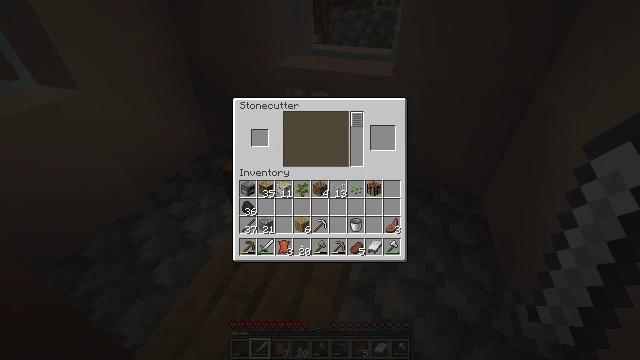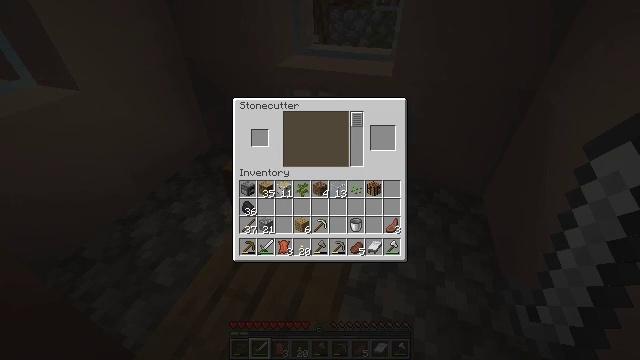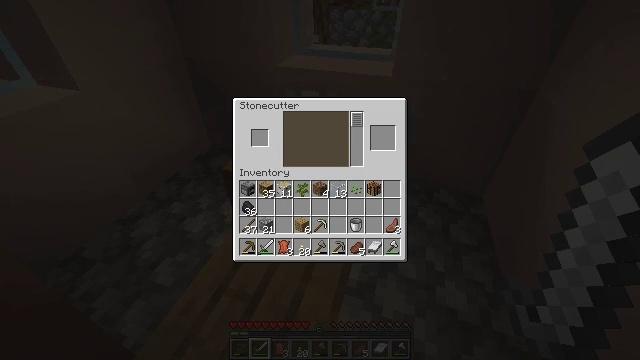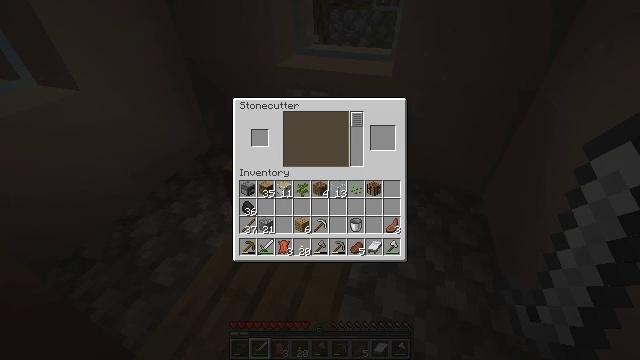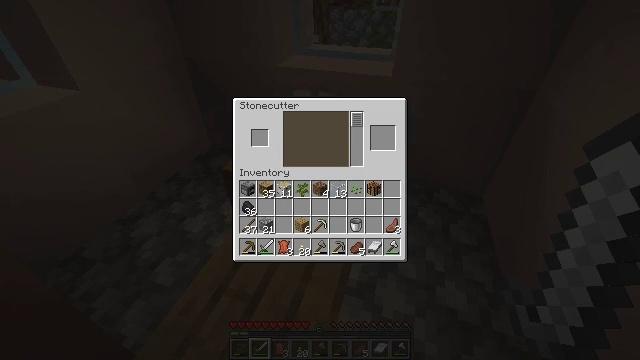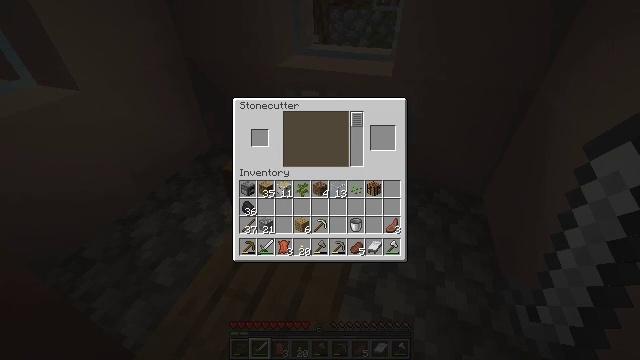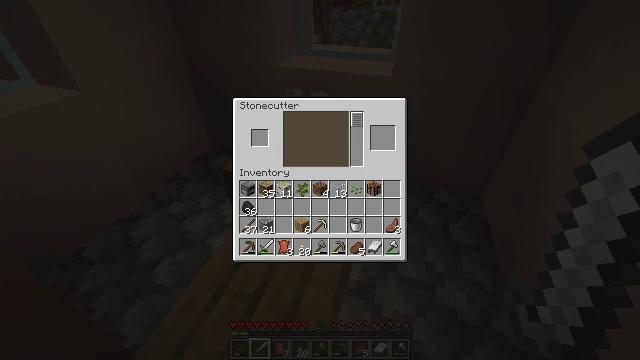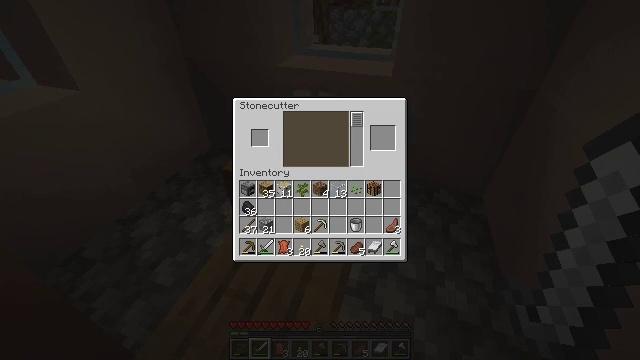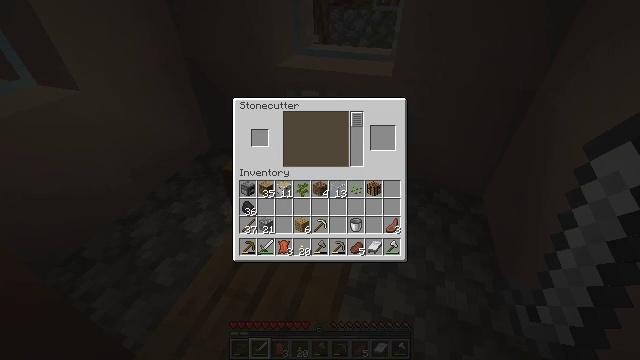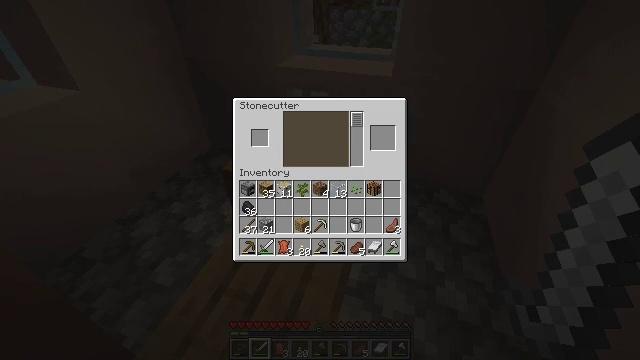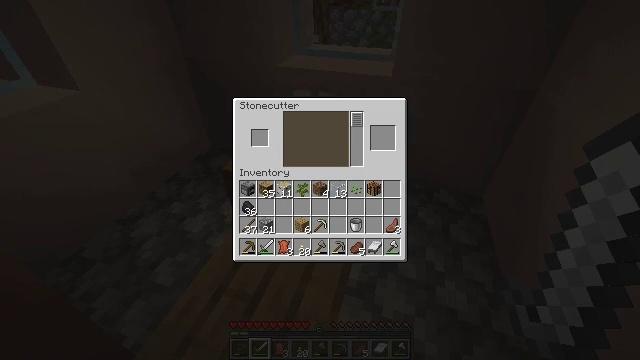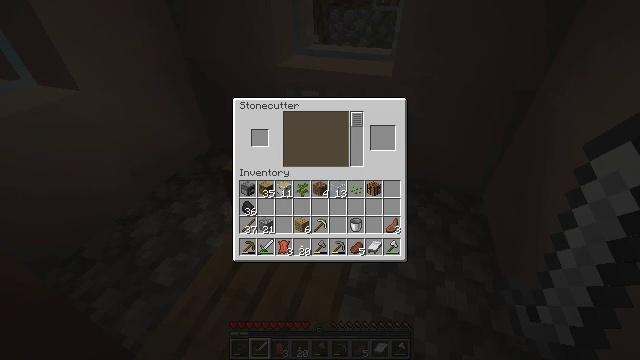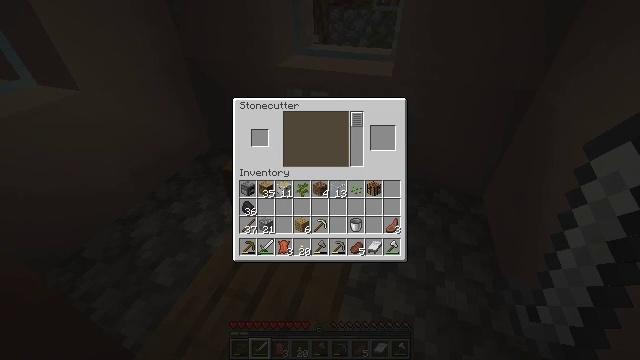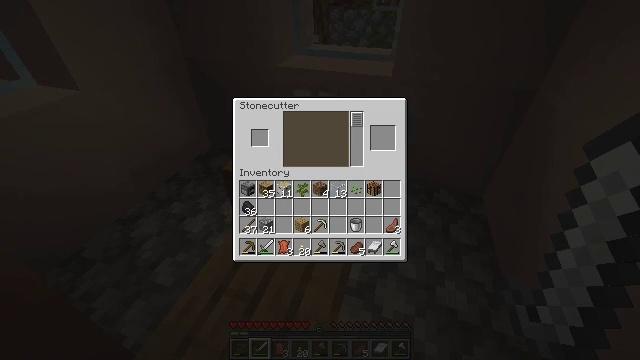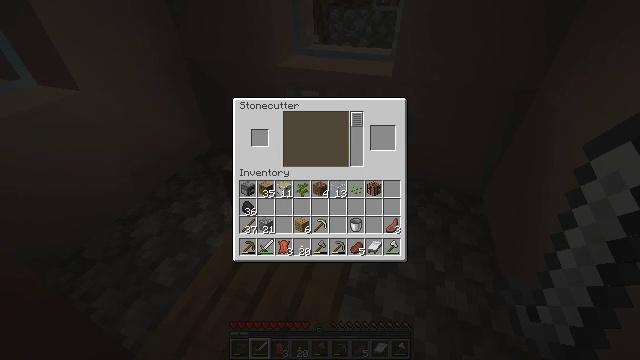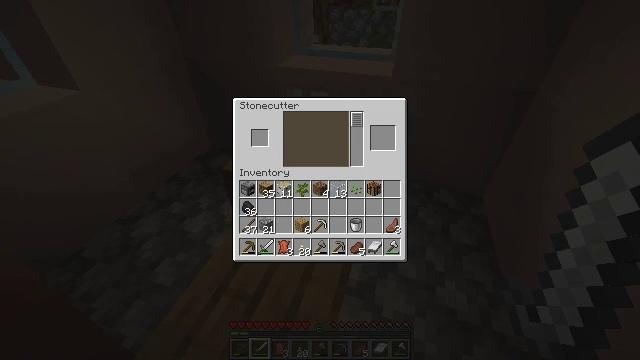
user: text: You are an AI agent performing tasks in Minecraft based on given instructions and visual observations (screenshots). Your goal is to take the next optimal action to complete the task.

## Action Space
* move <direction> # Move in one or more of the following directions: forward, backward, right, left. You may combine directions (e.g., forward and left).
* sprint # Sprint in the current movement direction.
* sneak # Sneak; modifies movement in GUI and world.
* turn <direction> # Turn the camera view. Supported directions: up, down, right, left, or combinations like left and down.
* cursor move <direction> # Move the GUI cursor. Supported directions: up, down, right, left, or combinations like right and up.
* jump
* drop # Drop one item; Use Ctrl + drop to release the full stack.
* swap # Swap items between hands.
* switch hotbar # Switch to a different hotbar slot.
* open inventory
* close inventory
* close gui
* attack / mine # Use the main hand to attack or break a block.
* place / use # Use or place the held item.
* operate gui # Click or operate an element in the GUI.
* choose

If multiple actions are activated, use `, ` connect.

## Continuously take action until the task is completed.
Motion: motion action
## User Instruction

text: Break the hay block to collect it.
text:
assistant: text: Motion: operate gui
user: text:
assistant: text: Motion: operate gui
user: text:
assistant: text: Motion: operate gui
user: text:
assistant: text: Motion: operate gui
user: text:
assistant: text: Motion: operate gui
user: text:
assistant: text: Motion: operate gui
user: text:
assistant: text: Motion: operate gui
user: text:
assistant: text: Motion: operate gui
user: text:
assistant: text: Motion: no_op
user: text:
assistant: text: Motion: no_op
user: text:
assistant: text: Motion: no_op
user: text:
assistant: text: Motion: no_op
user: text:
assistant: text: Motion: no_op
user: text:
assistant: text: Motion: no_op
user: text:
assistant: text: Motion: no_op
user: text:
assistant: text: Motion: no_op
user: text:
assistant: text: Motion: no_op
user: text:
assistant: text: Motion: close gui
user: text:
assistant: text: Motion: open inventory
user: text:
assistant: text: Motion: open inventory
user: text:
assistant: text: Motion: no_op
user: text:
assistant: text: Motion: no_op
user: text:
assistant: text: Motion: turn left
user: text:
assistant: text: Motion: turn left
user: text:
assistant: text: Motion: turn left
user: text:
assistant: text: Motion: turn left
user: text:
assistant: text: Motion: turn left
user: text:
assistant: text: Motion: turn left
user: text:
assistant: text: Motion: no_op
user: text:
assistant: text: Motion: no_op